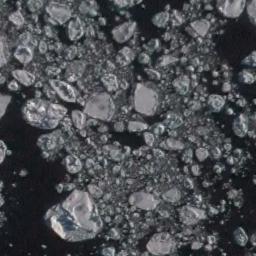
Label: sea_ice